Question: :
I am looking for an algorithm to find the best common ancestor of a graph where nodes in the graph can have zero, one, or two parents. I am not sure of the terminology of "best common ancestor": better terminology might be "lowest common ancestor", or "recent common ancestor", etc. If there is better terminology then please provide URL's that describe such.
The algorithm has access to the full graph data structure.
It is possible for a given node to have zero, one, or two parents. This is key because the algorithms I've seen on the web assume that a given node has either zero or one parents, but not two parents (see references below). For instance, the m1 node in the diagram below has zero parents as it is the root (there can be multiple roots of the graphs). d3 has two parents, one is d2 and the other b2.
Nodes have references to both parents if they exist, and references to all children, if they exist, so traversal up the tree and down the tree is fair game. Nodes can have zero or more children. Changing the data structure is not an option.
Nodes closer to the two input nodes are preferable than nodes farther away (i.e., closer to roots of the graph).
By example, one possible graph is shown by the diagram given below. In this scenario, the inputs to the algorithm would be nodes b5 and d4. The best common ancestor of nodes b5 and d4 is b2. c2 would not be because b3 is in the lineage leading to b5.
Possible answers for the algorithm can be at most one node, and the empty set is a valid answer in the case that there is no common ancestor of the two input nodes.
<URL> also seems to only account for data structures whose nodes have zero or one parents, not two:
> In a tree data structure where each
node points to its parent, ...
:

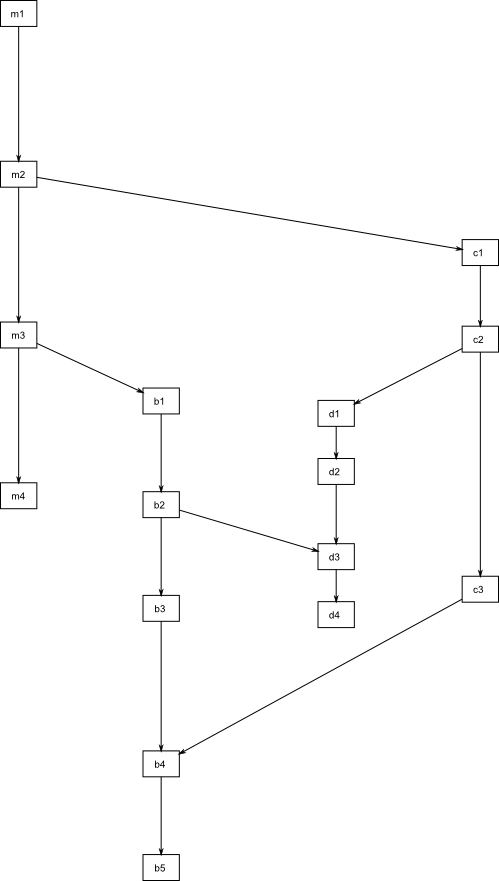
Answer: I run a genealogy website, and I've solved this problem before with the following algorithm.
For both nodes, use recursion to generate an array which links node name with generation. Using your example, b4 is 1 generation above b5; b3 is 2 generations; etc:
'''
$b5Tree = array('b4'=>1, 'b3'=>2, 'c3'=>2, 'b2'=>3, 'c2'=>3, ...);
$d4Tree = array('d3'=>1, 'b2'=>2, 'd2'=>2, 'b1'=>3, 'd1'=>3, ...);
'''
The base case is to check if the first node appears in the second's tree, and vice-versa. If it exists, then you have your answer.
Otherwise, iterate through one of the trees, finding common node IDs, and keeping track of the minimum generation.
'''
$minNodeID = null;
foreach ($b5Tree as $nID => $gen)
{
if (($d4Tree[$nID] != 0) and (($d4Tree[$nID] + $gen) < $minSummedGen))
{
$minSummedGen = $d4Tree[$nID] + $gen;
$minNodeID = $nID;
}
}
return $minNodeID;
'''